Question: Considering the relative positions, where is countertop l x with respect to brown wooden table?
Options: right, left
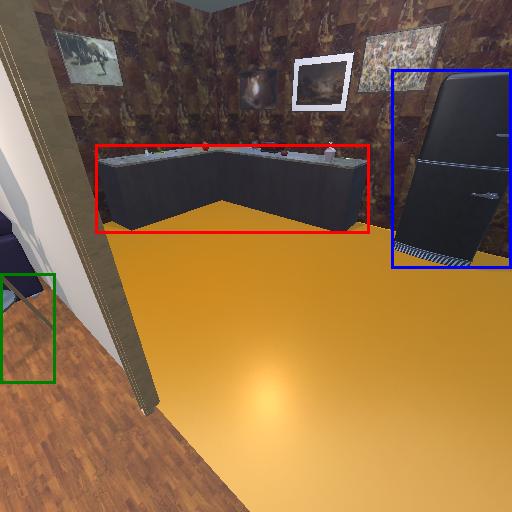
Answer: right